Brain MRI, t2w sequence, axial 2D slice.
Patient: age 41, sex F, weight 95 kg, height 1.95 m
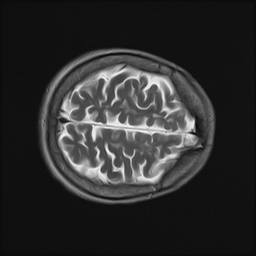